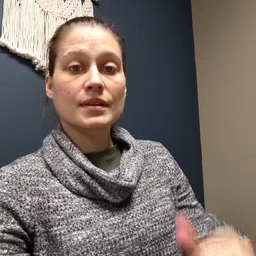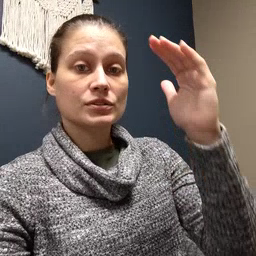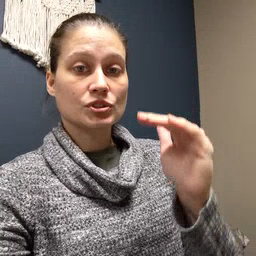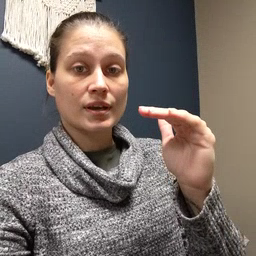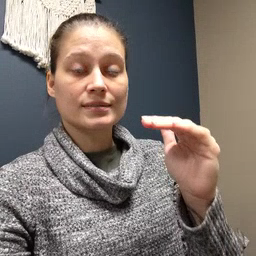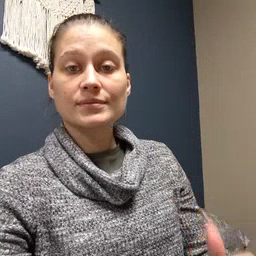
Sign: child